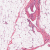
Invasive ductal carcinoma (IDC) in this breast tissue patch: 0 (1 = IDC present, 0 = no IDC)